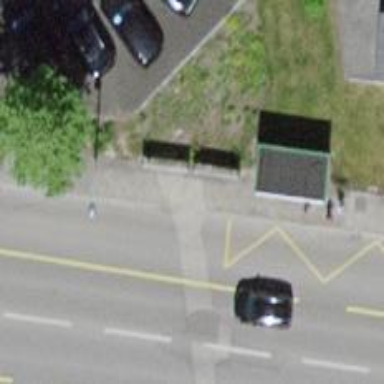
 serving as platform for public transportation."